Question: First of all I want to show how I made this in SQL:

Both the location and environment table will never contain more than those four rows. Each log can only be associated with 4 rows.
What I don't understand is how do I even start writing code that will take whatever the user has chosen, based on state switches etc in my UI and persist this?
Because when the user are done I want to store a "log-record", and the log-record may have location and environment rows associated with it. And what happen when the user let say, choose all the location rows, four times a row....does it add the location to the location "entity" every time? Would I end up with a lot of duplicated data? I would appreciate any help that can show me how to do this. Thank you!
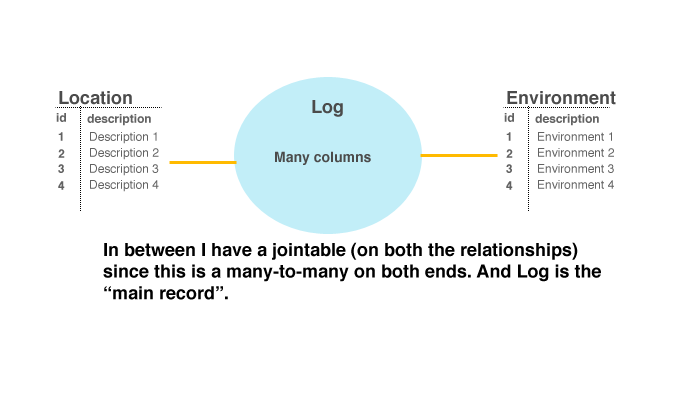
Answer: Looks like you need three entities. You'll have Location and Environment entities that have whichever attributes they need, and a Log entity that has relationship with both Environment and Location. I think you're asking if instances of Location and Environment that happen to be the same will be duplicated in the core data store, or if multiple Log instances will relate to the same Location and Environment instances. Is that right? Answer: It's up to you. Say you want to save a Location instance that has a particular set of attributes. You could first search for one that has that exact set of attributes and associate it with your Log instance, or you could just create a new Location instance and not worry about the duplication. If you're storing zillions of these Log entries, the first plan might save a lot of space. If you're not saving them all that often, and particularly if the user can go back and change the data associated with a Log instance, you might want to use separate instances even if they happen to be the same.